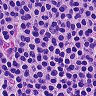
Metastatic tissue present: no